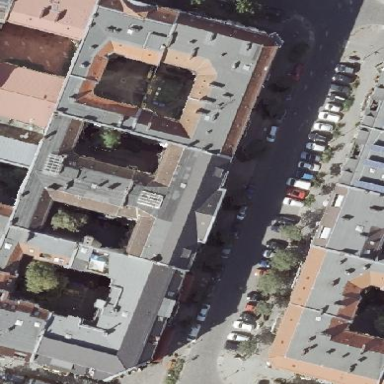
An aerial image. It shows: Building consisting of apartments with double saltbox roof shape.